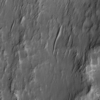
Label: not_dusty